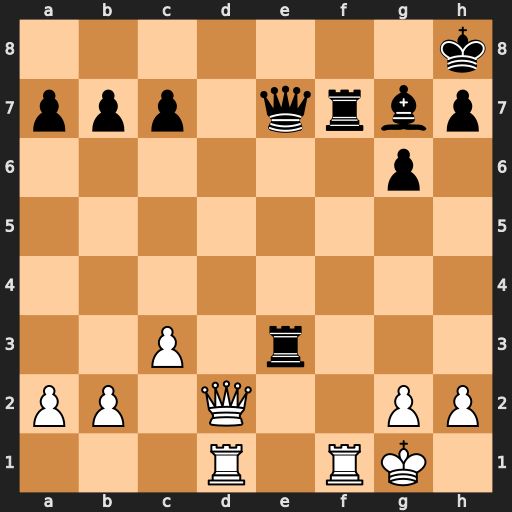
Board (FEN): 7k/ppp1qrbp/6p1/8/8/2P1r3/PP1Q2PP/3R1RK1
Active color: w
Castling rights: -
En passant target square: -
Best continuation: Rxf7 Qxf7 Qxe3